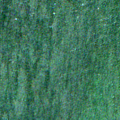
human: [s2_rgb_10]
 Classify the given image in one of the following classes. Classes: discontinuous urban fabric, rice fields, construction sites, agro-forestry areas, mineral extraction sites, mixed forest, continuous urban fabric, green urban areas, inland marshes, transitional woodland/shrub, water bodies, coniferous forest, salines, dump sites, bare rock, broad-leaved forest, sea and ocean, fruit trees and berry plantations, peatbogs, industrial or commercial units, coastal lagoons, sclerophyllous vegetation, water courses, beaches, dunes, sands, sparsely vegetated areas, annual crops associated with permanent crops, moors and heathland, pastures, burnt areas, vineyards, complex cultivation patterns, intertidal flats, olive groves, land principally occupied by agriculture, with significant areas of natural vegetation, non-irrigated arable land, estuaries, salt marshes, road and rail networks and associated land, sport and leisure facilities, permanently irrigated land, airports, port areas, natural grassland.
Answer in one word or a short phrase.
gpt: sea and ocean